Question: This is the look I'm trying to achieve:

Basically where it floats above a background image and is a form that submits a POST to another page.
Most importantly the first two text input fields blend into each other and the submit button is right on the left end.
How might I achieve this in bootstrap?
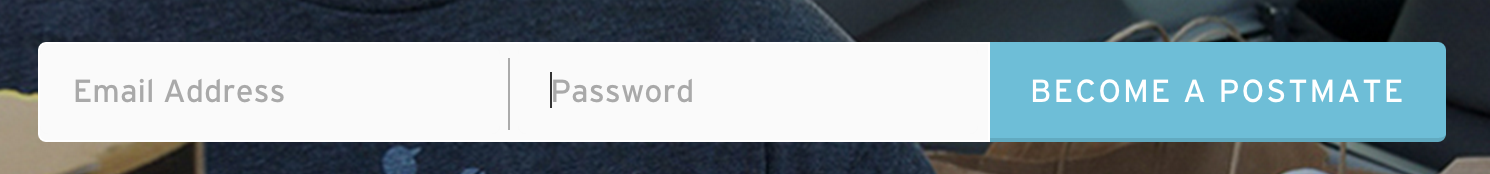
Answer: I just took the basic 'form-inline' of bootstrap and gave the basic styles to look like your image. I do not know if that was just what you wanted, if you want something in particular, please specify it and I try to help you.
<URL>